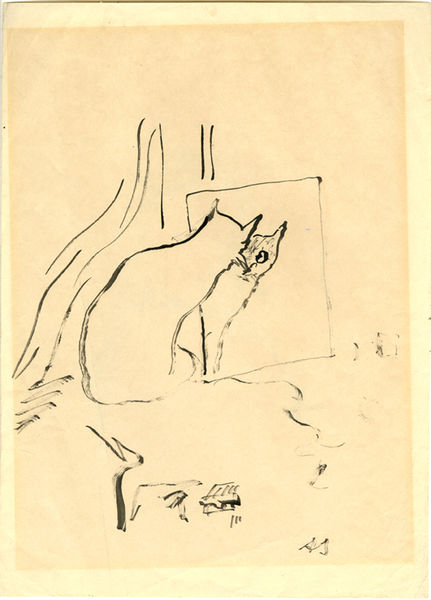
Titel: Cat Looks in a Mirror, Cat Looks in a Mirror
Künstler: Anatolii Zverev
Standort: Amherst (Massachusetts, USA)
Institution: Mead Art Museum, Amherst College
Schlagwörter: curtain, white, black, portrait, wall, looking, mirror, reflection, two, floor, screen, drawing, paper, black and white, dots, shadow, fabric, line, sketch, pen, abstract, cat, ink, vertical, ears, studio, study, animal, eye, lines, pen and ink, whiskers, picasso, linear, minimal, simple, unfinished, linen, one, seeing, studi, piccassod, curious, looking glass